Question: How can I use the helper method on the show page to display apple instead of op1?
This example uses a helper method to pass in the values to the collection.
"op1" is saved in db and "apple" is displayed in the dropdown.

'''
form do
f.input :name, :as => :select, :collection => test_method
end
show do
attributes_table_for example do
row("Name") { example.name }
end
end
'''
'''
def test_method
hash = {"apple" => "op1",
"orange" => "op2",
"berry" => "op3"}
hash
end
'''
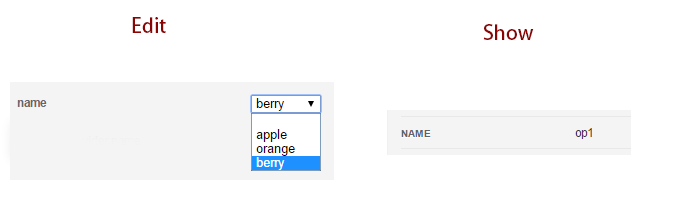
Answer: I would put the hash variable in the ActiveRecord model as a constant. Then you can use:
'''
attributes_table_for example do
row("Name") { MyModel::HASH_CONSTANT[example.name.to_sym] }
end
'''
The hash should be 'op1: "apple"' pairs, not '"apple" => "op1"'